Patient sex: M
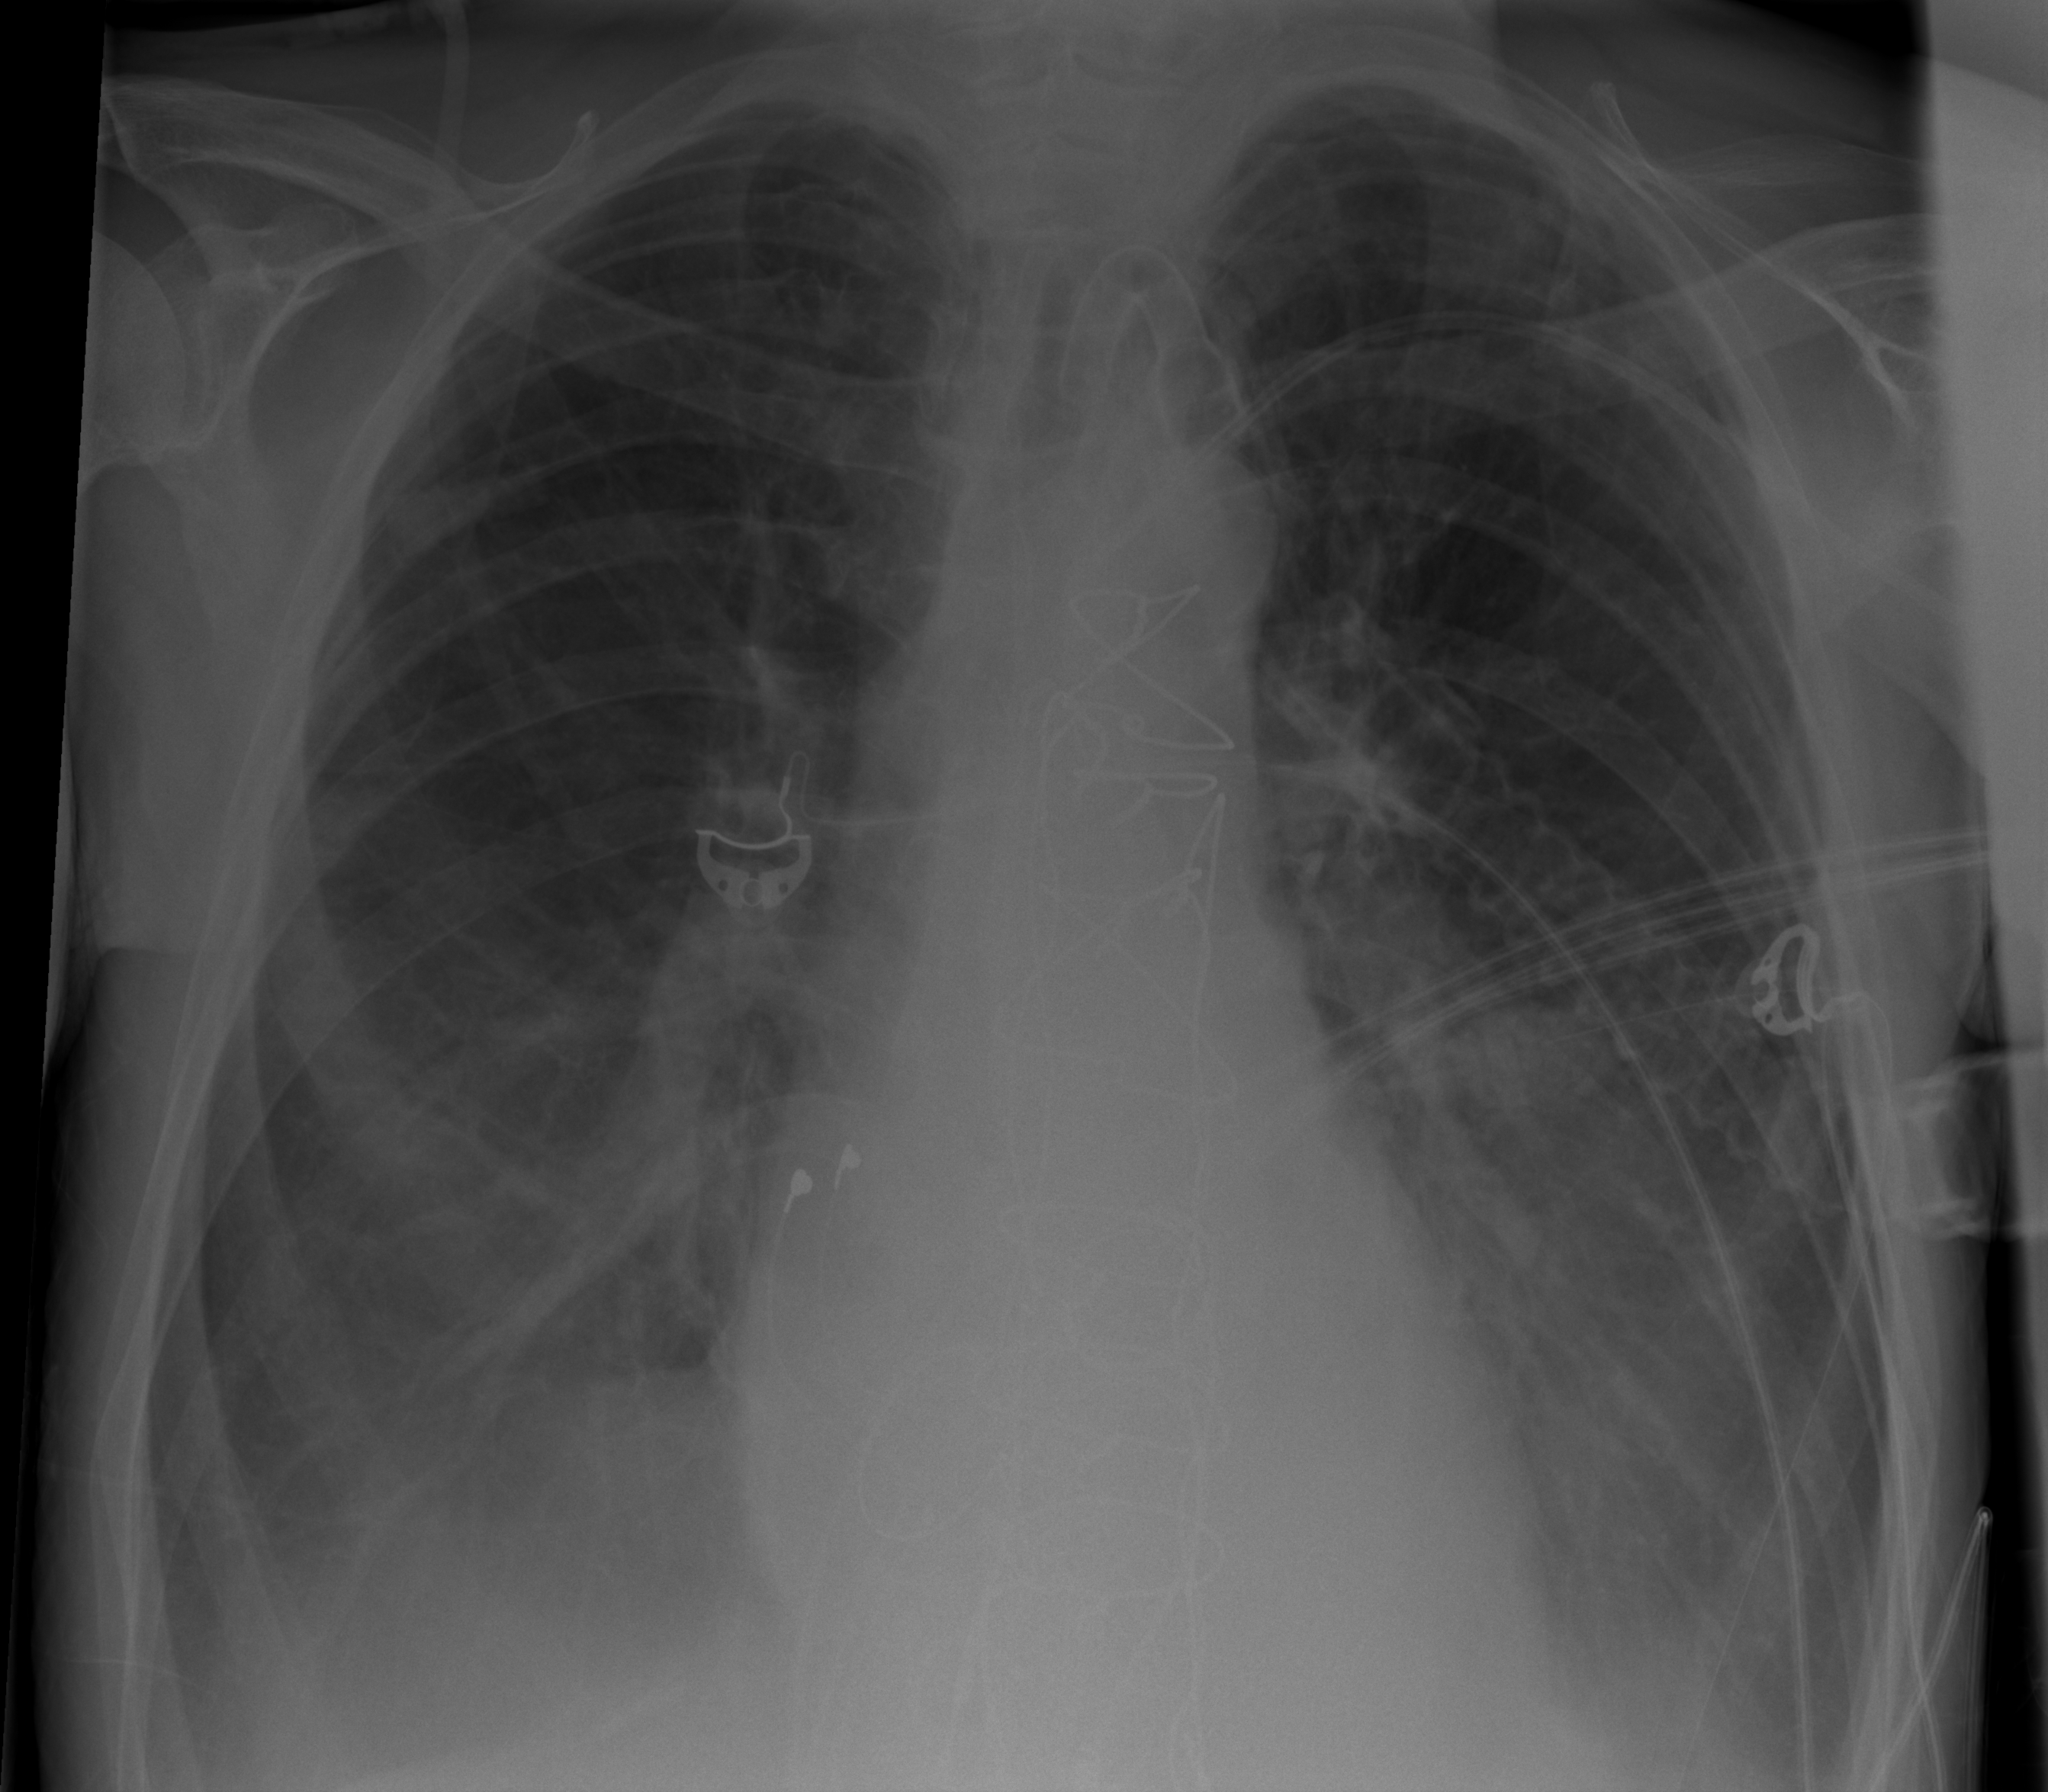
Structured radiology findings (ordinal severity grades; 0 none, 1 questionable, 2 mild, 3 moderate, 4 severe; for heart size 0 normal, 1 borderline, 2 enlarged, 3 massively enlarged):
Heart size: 0
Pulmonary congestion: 0
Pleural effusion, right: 2
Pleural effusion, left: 2
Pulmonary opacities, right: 0
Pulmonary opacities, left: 0
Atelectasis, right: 2
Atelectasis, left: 2